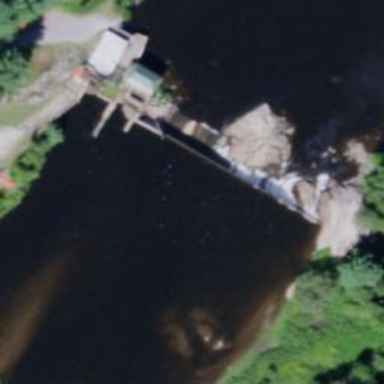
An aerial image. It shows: Dam across waterway.